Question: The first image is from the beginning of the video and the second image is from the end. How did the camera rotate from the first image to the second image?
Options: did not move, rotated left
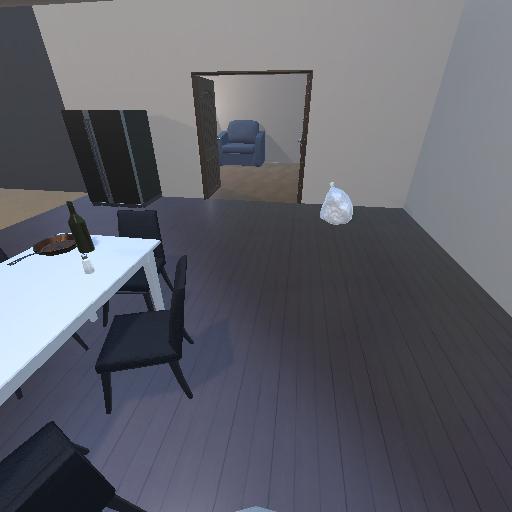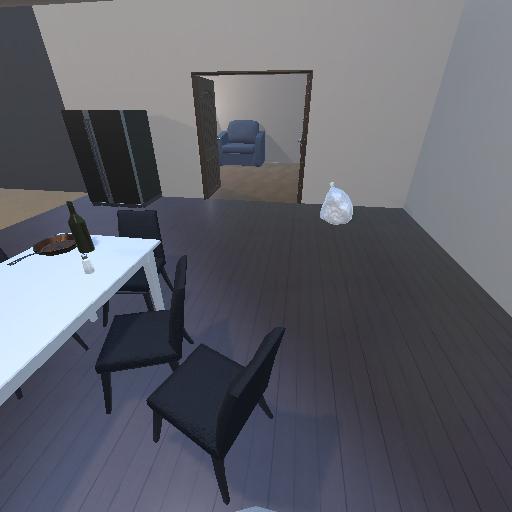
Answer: did not move